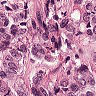
Metastatic tissue present: yes